Question: I have 2 tables, MEMBERS and BOOKS in my SQL database. So I want to let members ISSUE, RENEW and RETURN books.

Here the constraints is 1 book only has one copy and a book has 1 author only. Is this a good database schema?
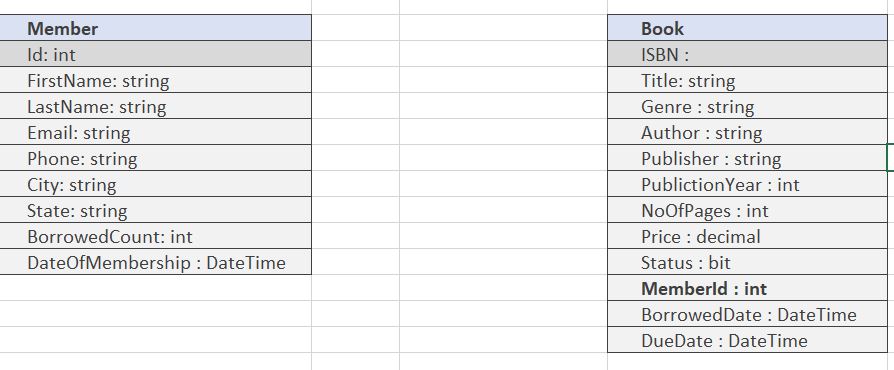
Answer: 1 . You can do a lot of things with your tables. First of all look at the table. - that is not a unique field you should create an additional table for this field and add in this field just .
Table BOOK. Fields , , in this case you also should create specific tables.
An Author can has a lot of books. A Publisher also has a lot of books. Just imagine in one moment Publisher decided to rename his brand if you have this name in one specific table you can do changes without any problem, only in one place. Think about this.
Read this <URL>
Satisfying 3NF is good enough